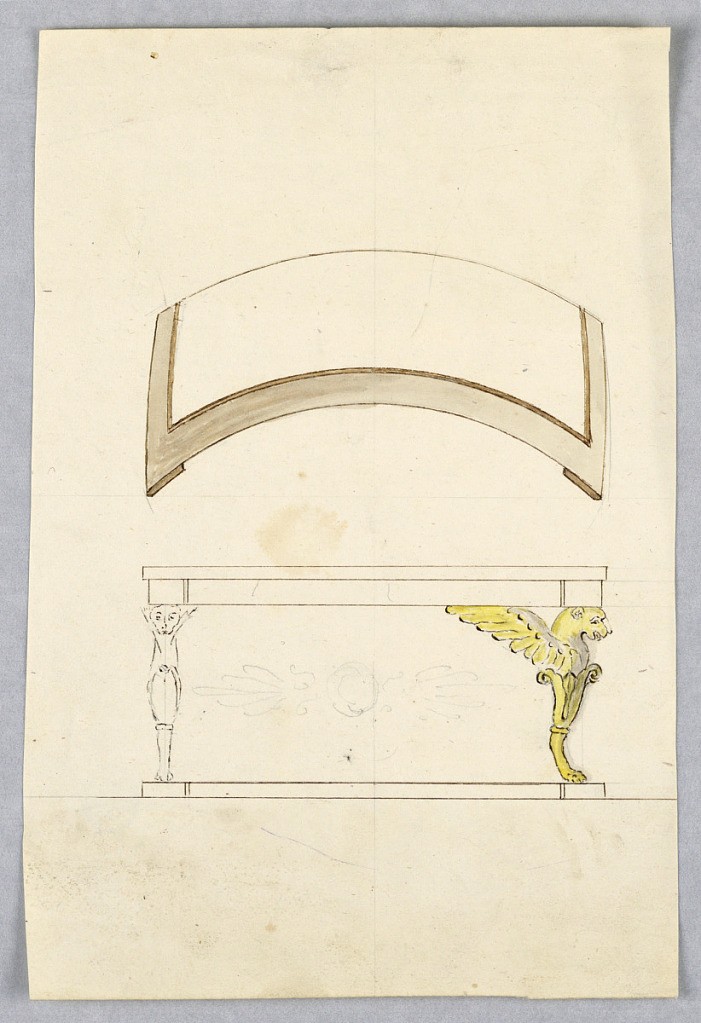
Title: Design for a Console Table with Alternate Suggestions
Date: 1810–30
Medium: Pen and brown ink, brush and brown, yellow and gray wash and traces of graphite on off-white wove paper; verso: graphite
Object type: Drawing
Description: Vertical rectangle. Above is the plan of the top, elevation of the table below. The top is convex, as is the main part of the plinth. The legs are chimaeral, shown from the front and standing straight; at left, standing obliquely at right. A slightly sketched palmette motif is suggested as a decoration of the back. Verso: part of a plan in horseshoe form, pencil-inscribed segments.